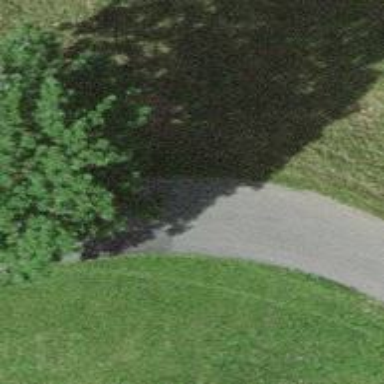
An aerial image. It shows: Bench for seating.